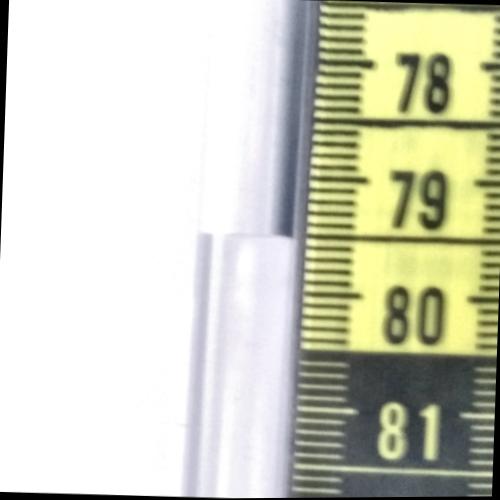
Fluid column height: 79.5 cm